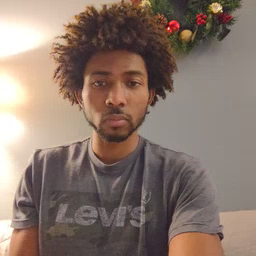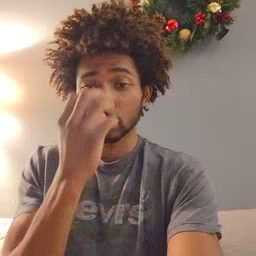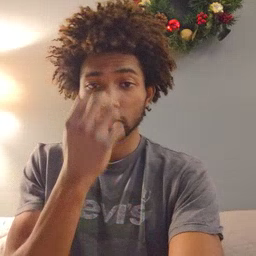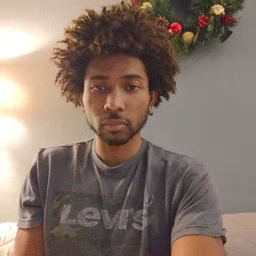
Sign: clown